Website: ulta-beauty
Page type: store-pickup
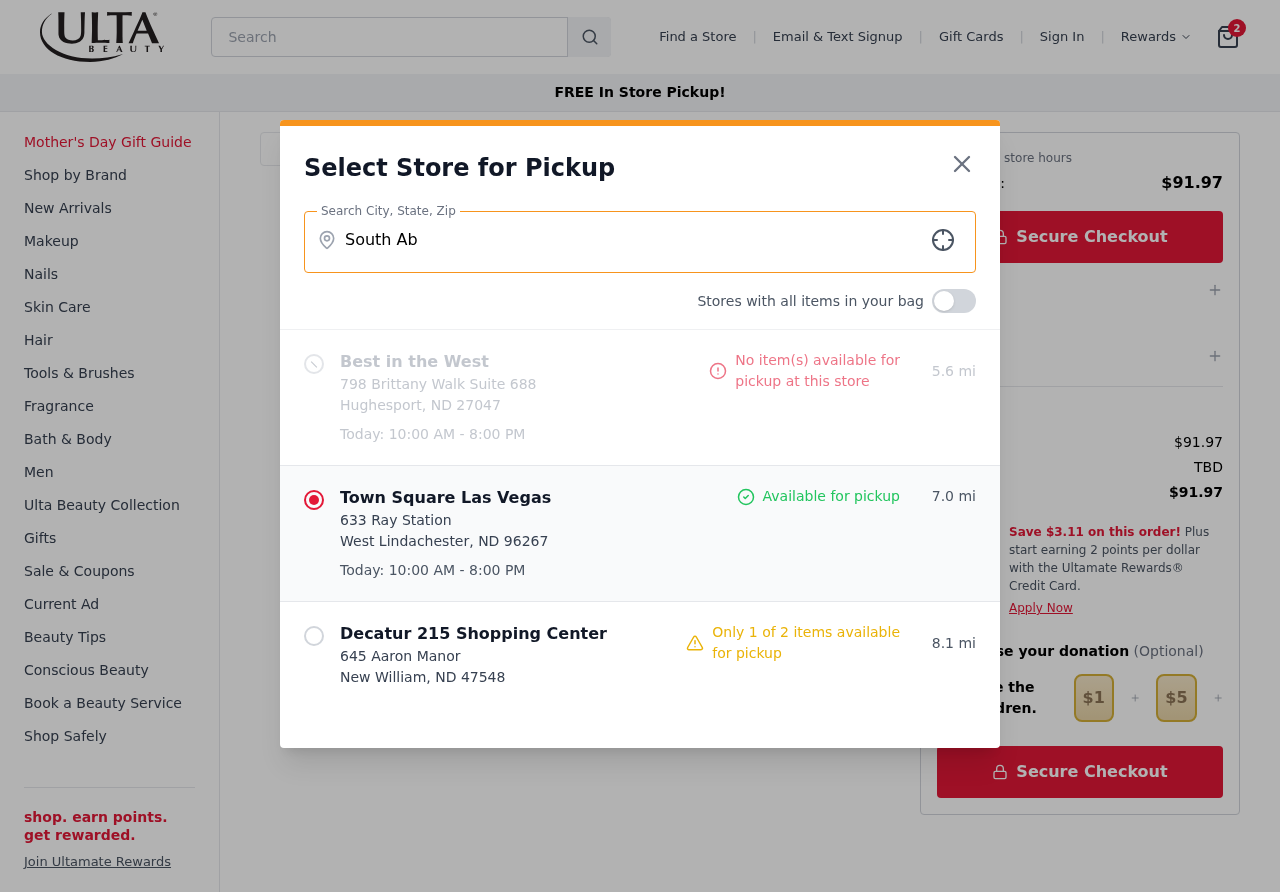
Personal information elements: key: PII_CITY
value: South Abigail
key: PII_LOCATION1_CITY_STATE_ZIP
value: Hughesport, ND 27047
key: PII_LOCATION1_NAME
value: Best in the West
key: PII_LOCATION1_STREET
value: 798 Brittany Walk Suite 688
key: PII_LOCATION2_CITY_STATE_ZIP
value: West Lindachester, ND 96267
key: PII_LOCATION2_NAME
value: Town Square Las Vegas
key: PII_LOCATION2_STREET
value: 633 Ray Station
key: PII_LOCATION3_CITY_STATE_ZIP
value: New William, ND 47548
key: PII_LOCATION3_NAME
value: Decatur 215 Shopping Center
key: PII_LOCATION3_STREET
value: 645 Aaron Manor
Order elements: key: ORDER_NUM_ITEMS
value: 2
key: ORDER_TOTAL
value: $91.97
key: ORDER_SUBTOTAL
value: $91.97
Search elements: key: HEADER_SEARCH
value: Search
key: SEARCH_STORE_LOCATION
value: South Abigail